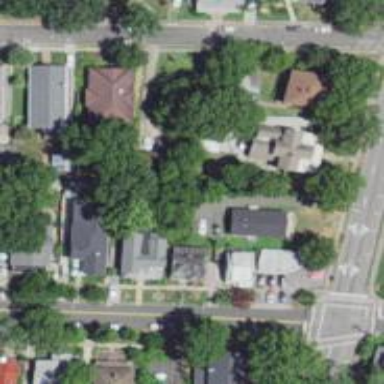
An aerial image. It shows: Neighborhood.